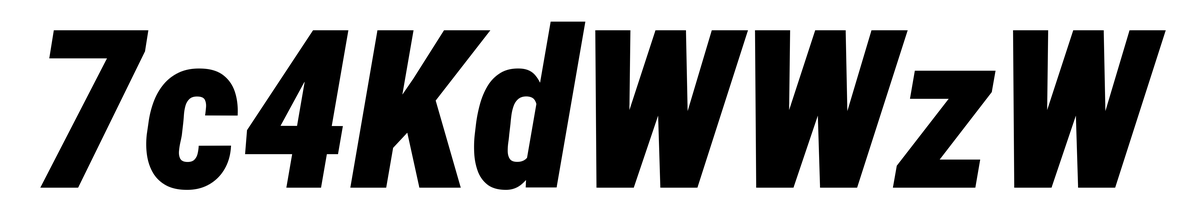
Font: Roboto-Italic_Condensed_Black_Italic